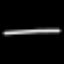
Label: line